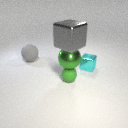
large gray rubber sphere behind small green rubber sphere